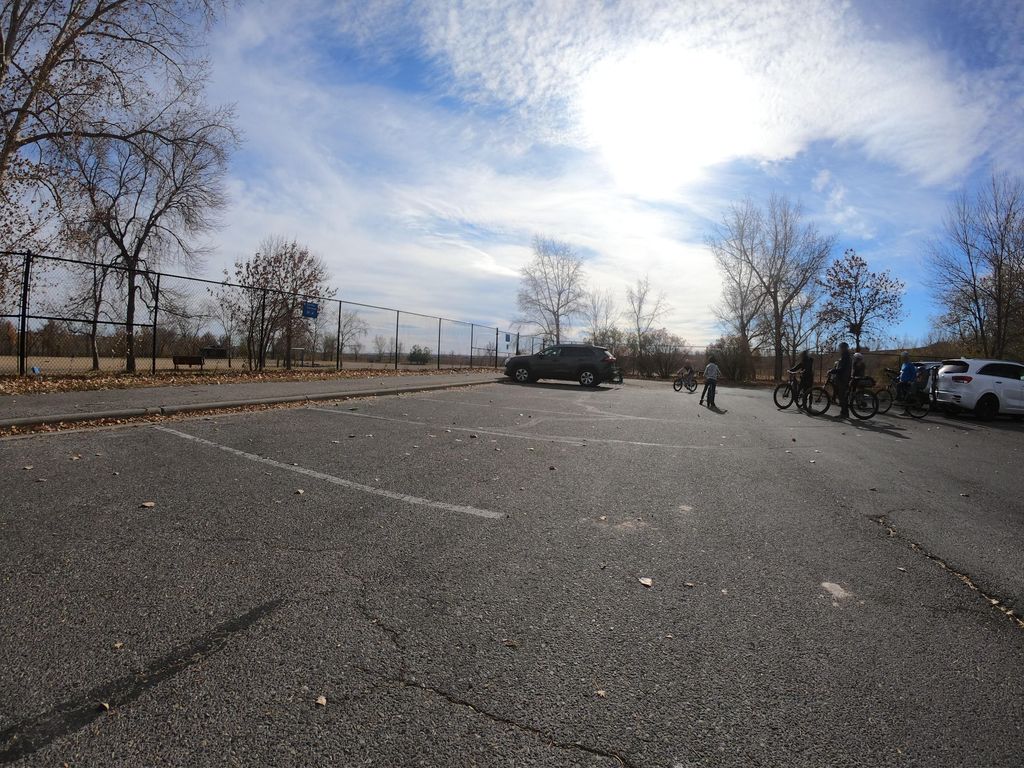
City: calgary